Interaction volume radius: 5 \u00c5
Interaction volume height: 15 \u00c5
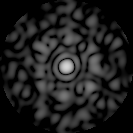
Disorder parameter: 0.8631